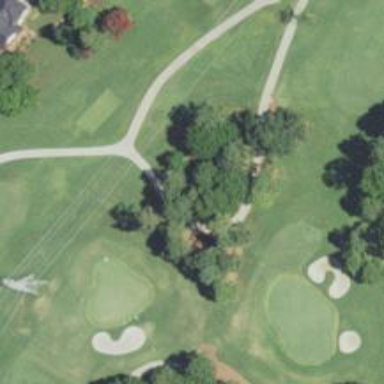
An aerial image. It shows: Path for both roads and golfers.